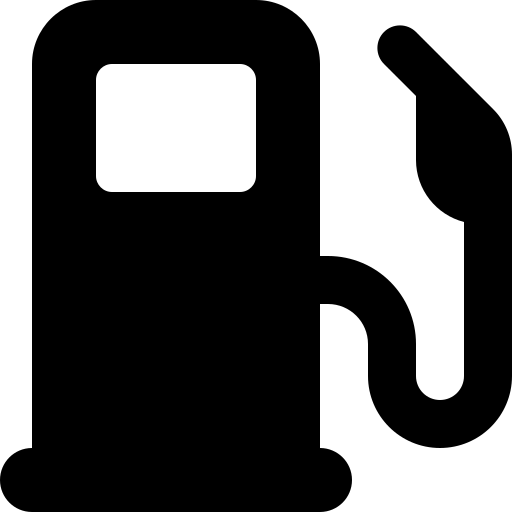
Tags: icon, FontAwesome, fa-icon, solid, gas, pump